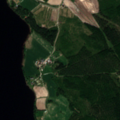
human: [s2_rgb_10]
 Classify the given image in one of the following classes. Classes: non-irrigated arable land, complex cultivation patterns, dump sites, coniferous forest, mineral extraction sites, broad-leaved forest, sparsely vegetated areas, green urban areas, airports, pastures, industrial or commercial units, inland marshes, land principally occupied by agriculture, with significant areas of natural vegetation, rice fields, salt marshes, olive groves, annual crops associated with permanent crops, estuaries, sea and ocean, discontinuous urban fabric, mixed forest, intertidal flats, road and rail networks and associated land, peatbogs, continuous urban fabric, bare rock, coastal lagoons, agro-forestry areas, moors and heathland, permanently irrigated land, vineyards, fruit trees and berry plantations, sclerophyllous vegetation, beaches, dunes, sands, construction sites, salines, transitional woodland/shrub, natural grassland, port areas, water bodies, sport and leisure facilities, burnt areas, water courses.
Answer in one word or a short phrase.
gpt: land principally occupied by agriculture, with significant areas of natural vegetation, mixed forest, water bodies